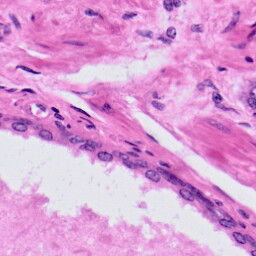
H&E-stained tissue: Prostate